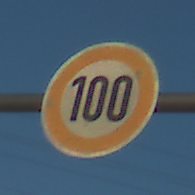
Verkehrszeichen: Geschwindigkeit100
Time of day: SunriseSunset
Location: Outdoor (RoadRail)
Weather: Clear
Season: NotSpecified
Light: Natural